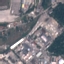
Land use / land cover class: Industrial